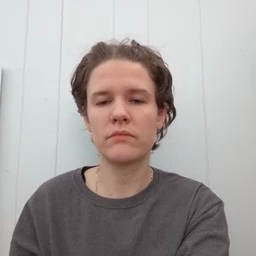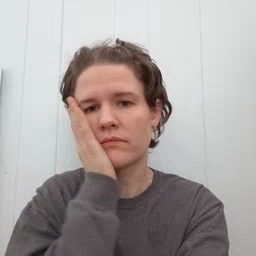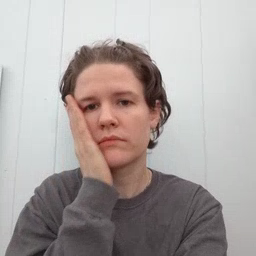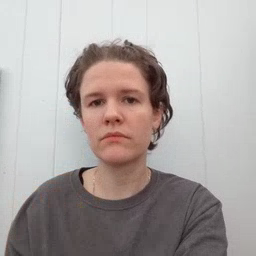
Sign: bed